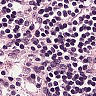
Metastatic tissue present: no